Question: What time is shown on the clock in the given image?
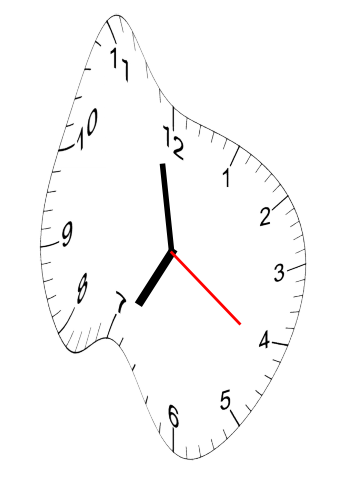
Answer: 06:58:21